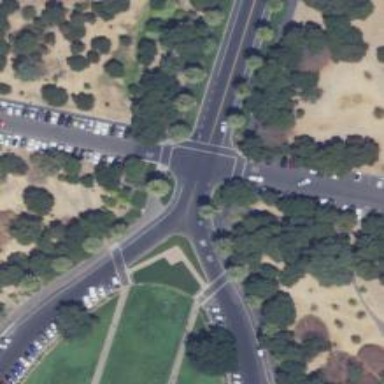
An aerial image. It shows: Crossing on the cycleway.